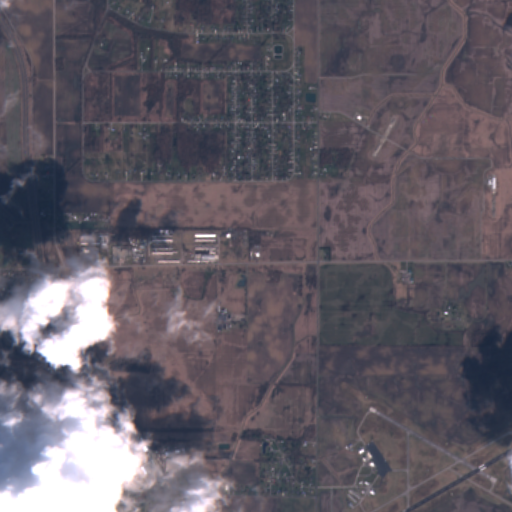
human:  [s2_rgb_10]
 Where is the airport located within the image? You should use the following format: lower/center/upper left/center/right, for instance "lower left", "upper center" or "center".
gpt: The airport is located in the lower right of the image.
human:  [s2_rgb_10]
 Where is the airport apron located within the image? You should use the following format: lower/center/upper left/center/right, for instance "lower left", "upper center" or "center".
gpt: The airport apron is located in the lower right of the image.
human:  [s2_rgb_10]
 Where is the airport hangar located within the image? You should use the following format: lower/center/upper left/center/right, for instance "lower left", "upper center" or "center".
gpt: The airport hangar is located in the lower right of the image.
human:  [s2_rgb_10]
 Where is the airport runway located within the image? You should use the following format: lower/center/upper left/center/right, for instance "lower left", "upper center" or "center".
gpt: The airport runway is located in the lower right of the image.
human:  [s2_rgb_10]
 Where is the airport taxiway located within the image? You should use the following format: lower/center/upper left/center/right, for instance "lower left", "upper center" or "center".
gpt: The airport taxiway is located in the lower right of the image.
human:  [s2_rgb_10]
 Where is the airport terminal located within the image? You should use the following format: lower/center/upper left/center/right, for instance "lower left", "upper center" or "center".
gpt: The airport terminal is located in the lower right of the image.
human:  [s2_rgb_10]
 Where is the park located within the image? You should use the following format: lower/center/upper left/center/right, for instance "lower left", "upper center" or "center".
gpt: The park is located in the upper center of the image.
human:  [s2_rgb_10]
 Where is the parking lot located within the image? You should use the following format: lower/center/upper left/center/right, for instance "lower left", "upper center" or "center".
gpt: The parking lot is located in the lower left of the image.
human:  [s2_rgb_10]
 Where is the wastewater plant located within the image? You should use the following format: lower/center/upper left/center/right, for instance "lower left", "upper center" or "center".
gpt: The wastewater plant is located in the upper center of the image.
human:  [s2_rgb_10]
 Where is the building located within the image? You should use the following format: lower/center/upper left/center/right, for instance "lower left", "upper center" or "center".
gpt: There is no building in the image.